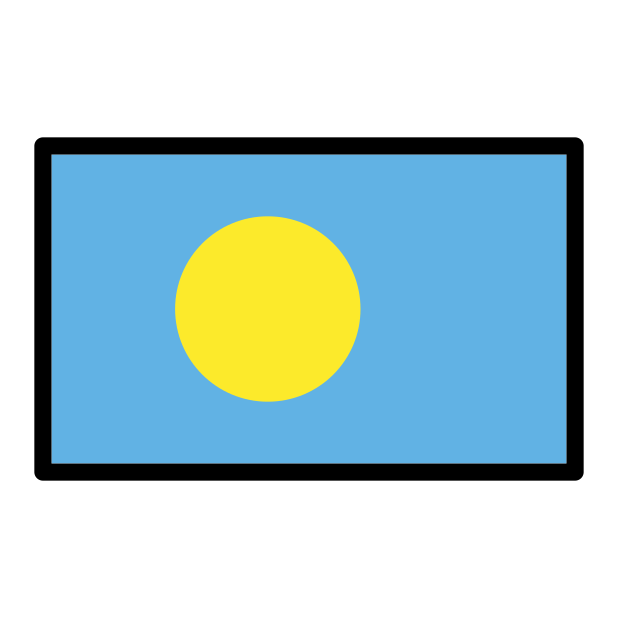
flag: Palau